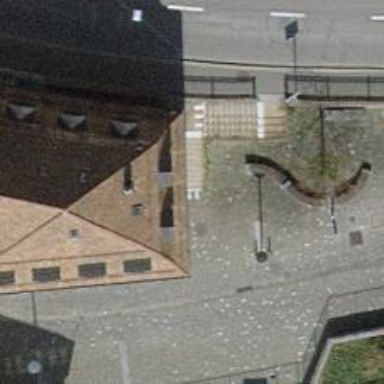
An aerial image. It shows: Footway surfaced with paving stones.